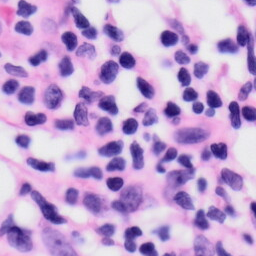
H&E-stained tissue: Skin